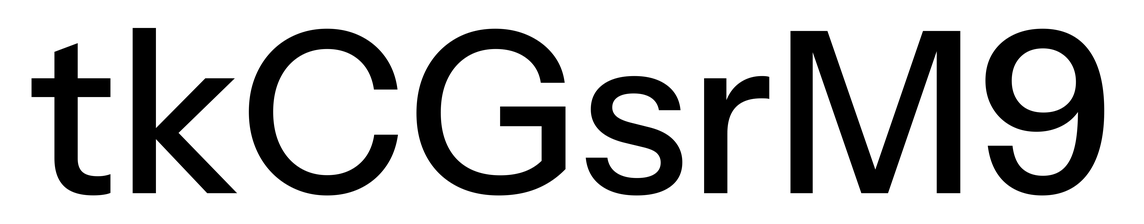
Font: InstrumentSans_Medium